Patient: sex F, age 54
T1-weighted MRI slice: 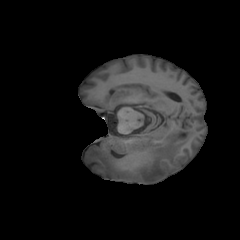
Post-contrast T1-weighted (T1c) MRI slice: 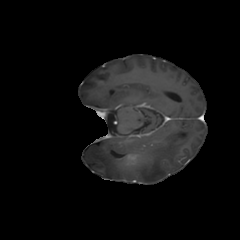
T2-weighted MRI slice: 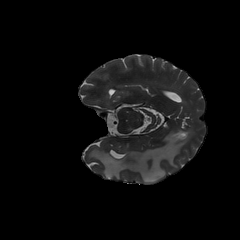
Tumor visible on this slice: yes
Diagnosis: Glioblastoma, IDH-wildtype
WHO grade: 4